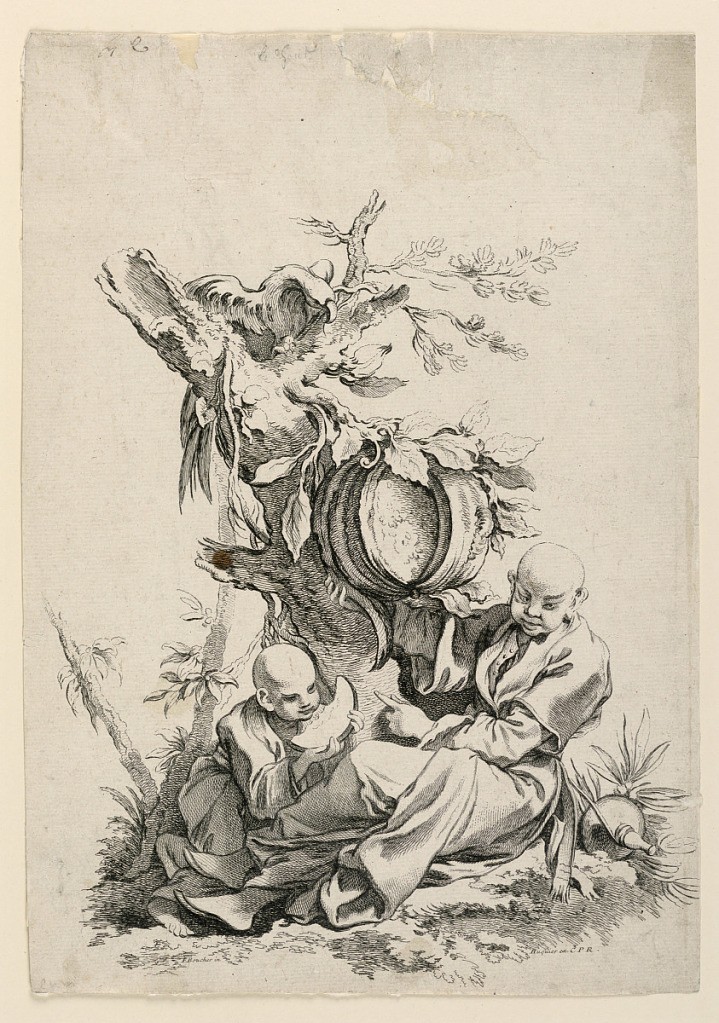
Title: Le Gout (Taste) from the series Les Cinq Senses (The Five Senses)
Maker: François Boucher, French, 1703–1770
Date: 1720–1770
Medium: Etching and engraving on laid paper
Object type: Print
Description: Allegorical scene depicting the sense of taste. Two figures are seated beneath a tree with a large fruit, out of which some segments have been cut. The lefthand figure eats a slice of the fruit, and the right figure points at him.